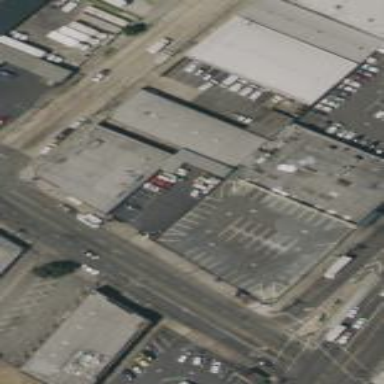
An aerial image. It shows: Factory building.